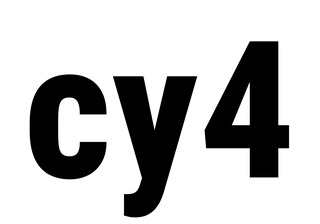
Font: Roboto_Condensed_ExtraBold